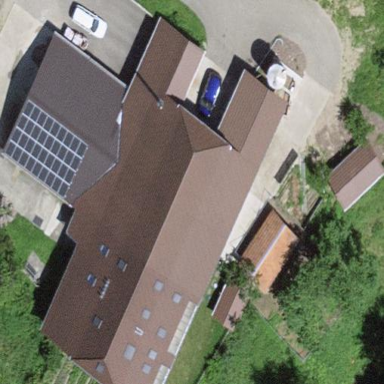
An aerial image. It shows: Farm building.